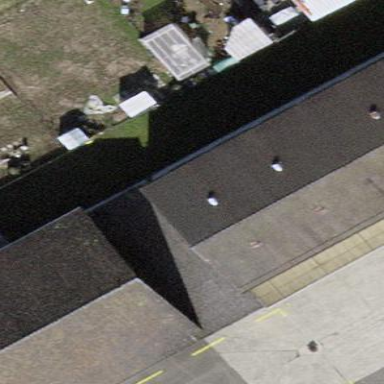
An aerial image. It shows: Building with flat gray roof.